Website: walmart
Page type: customer-info-address
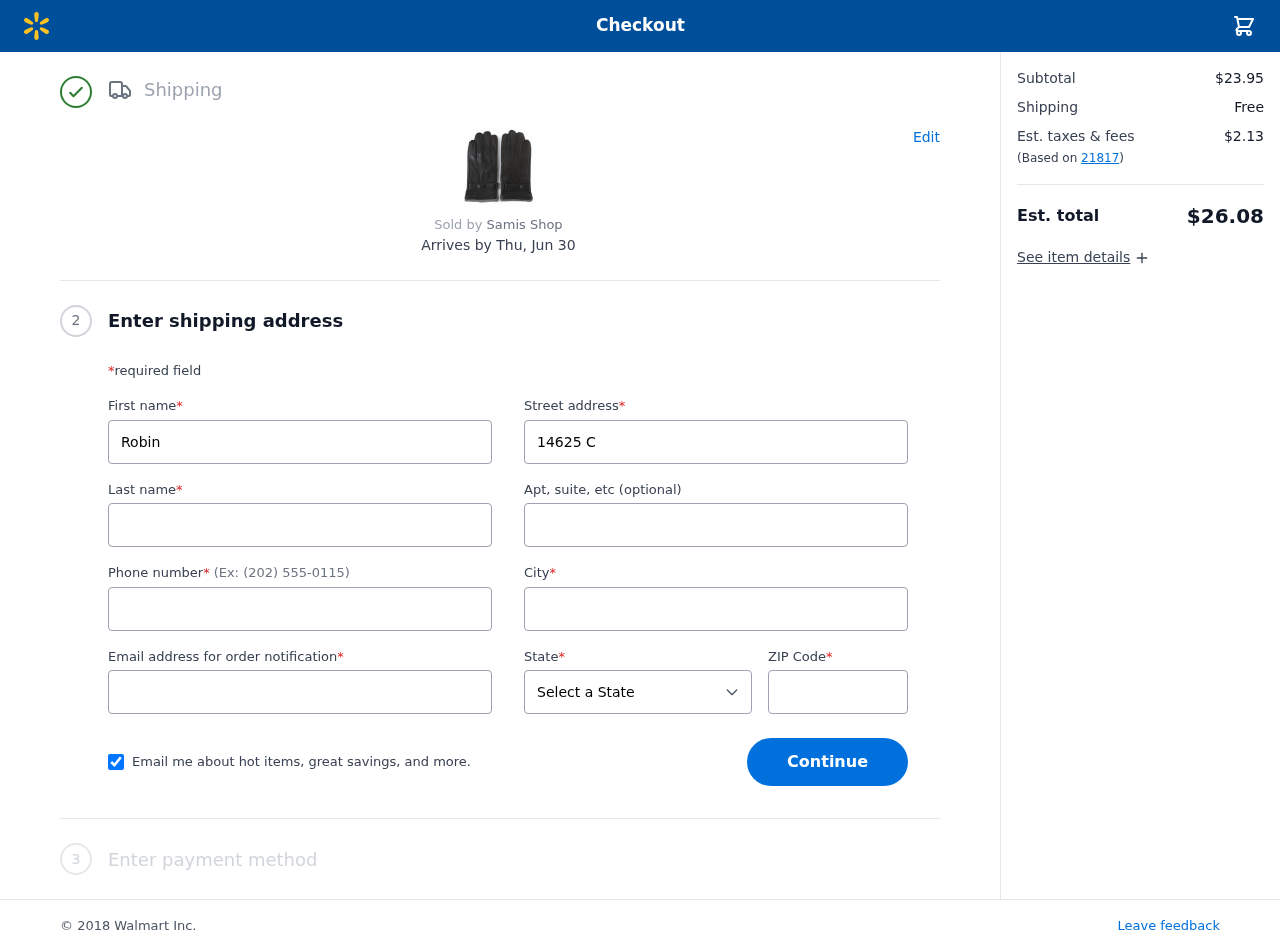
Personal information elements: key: PII_CITY
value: Thomaschester
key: PII_EMAIL
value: rchen@yahoo.com
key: PII_FIRSTNAME
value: Robin
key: PII_LASTNAME
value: Chen
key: PII_PHONE
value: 9236851356
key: PII_POSTCODE
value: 21817
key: PII_STATE
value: Florida
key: PII_STREET
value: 14625 Carpenter Road
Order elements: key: ORDER_DELIVERY_DATE
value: Thu, Jun 30
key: ORDER_SUBTOTAL
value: $23.95
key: ORDER_SHIPPING_COST
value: Free
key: ORDER_TAX
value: $2.13
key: ORDER_TOTAL
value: $26.08